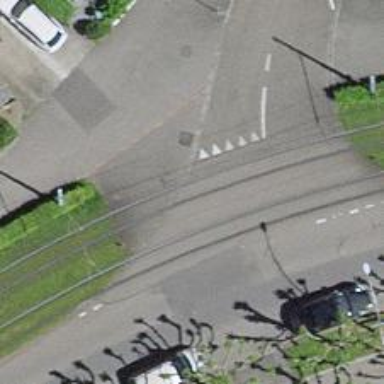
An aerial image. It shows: Railway crossing.